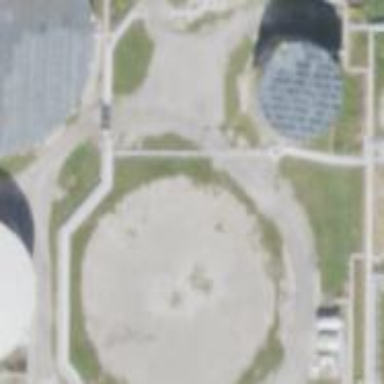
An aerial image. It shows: Storage tank created as man-made structure.